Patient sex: M
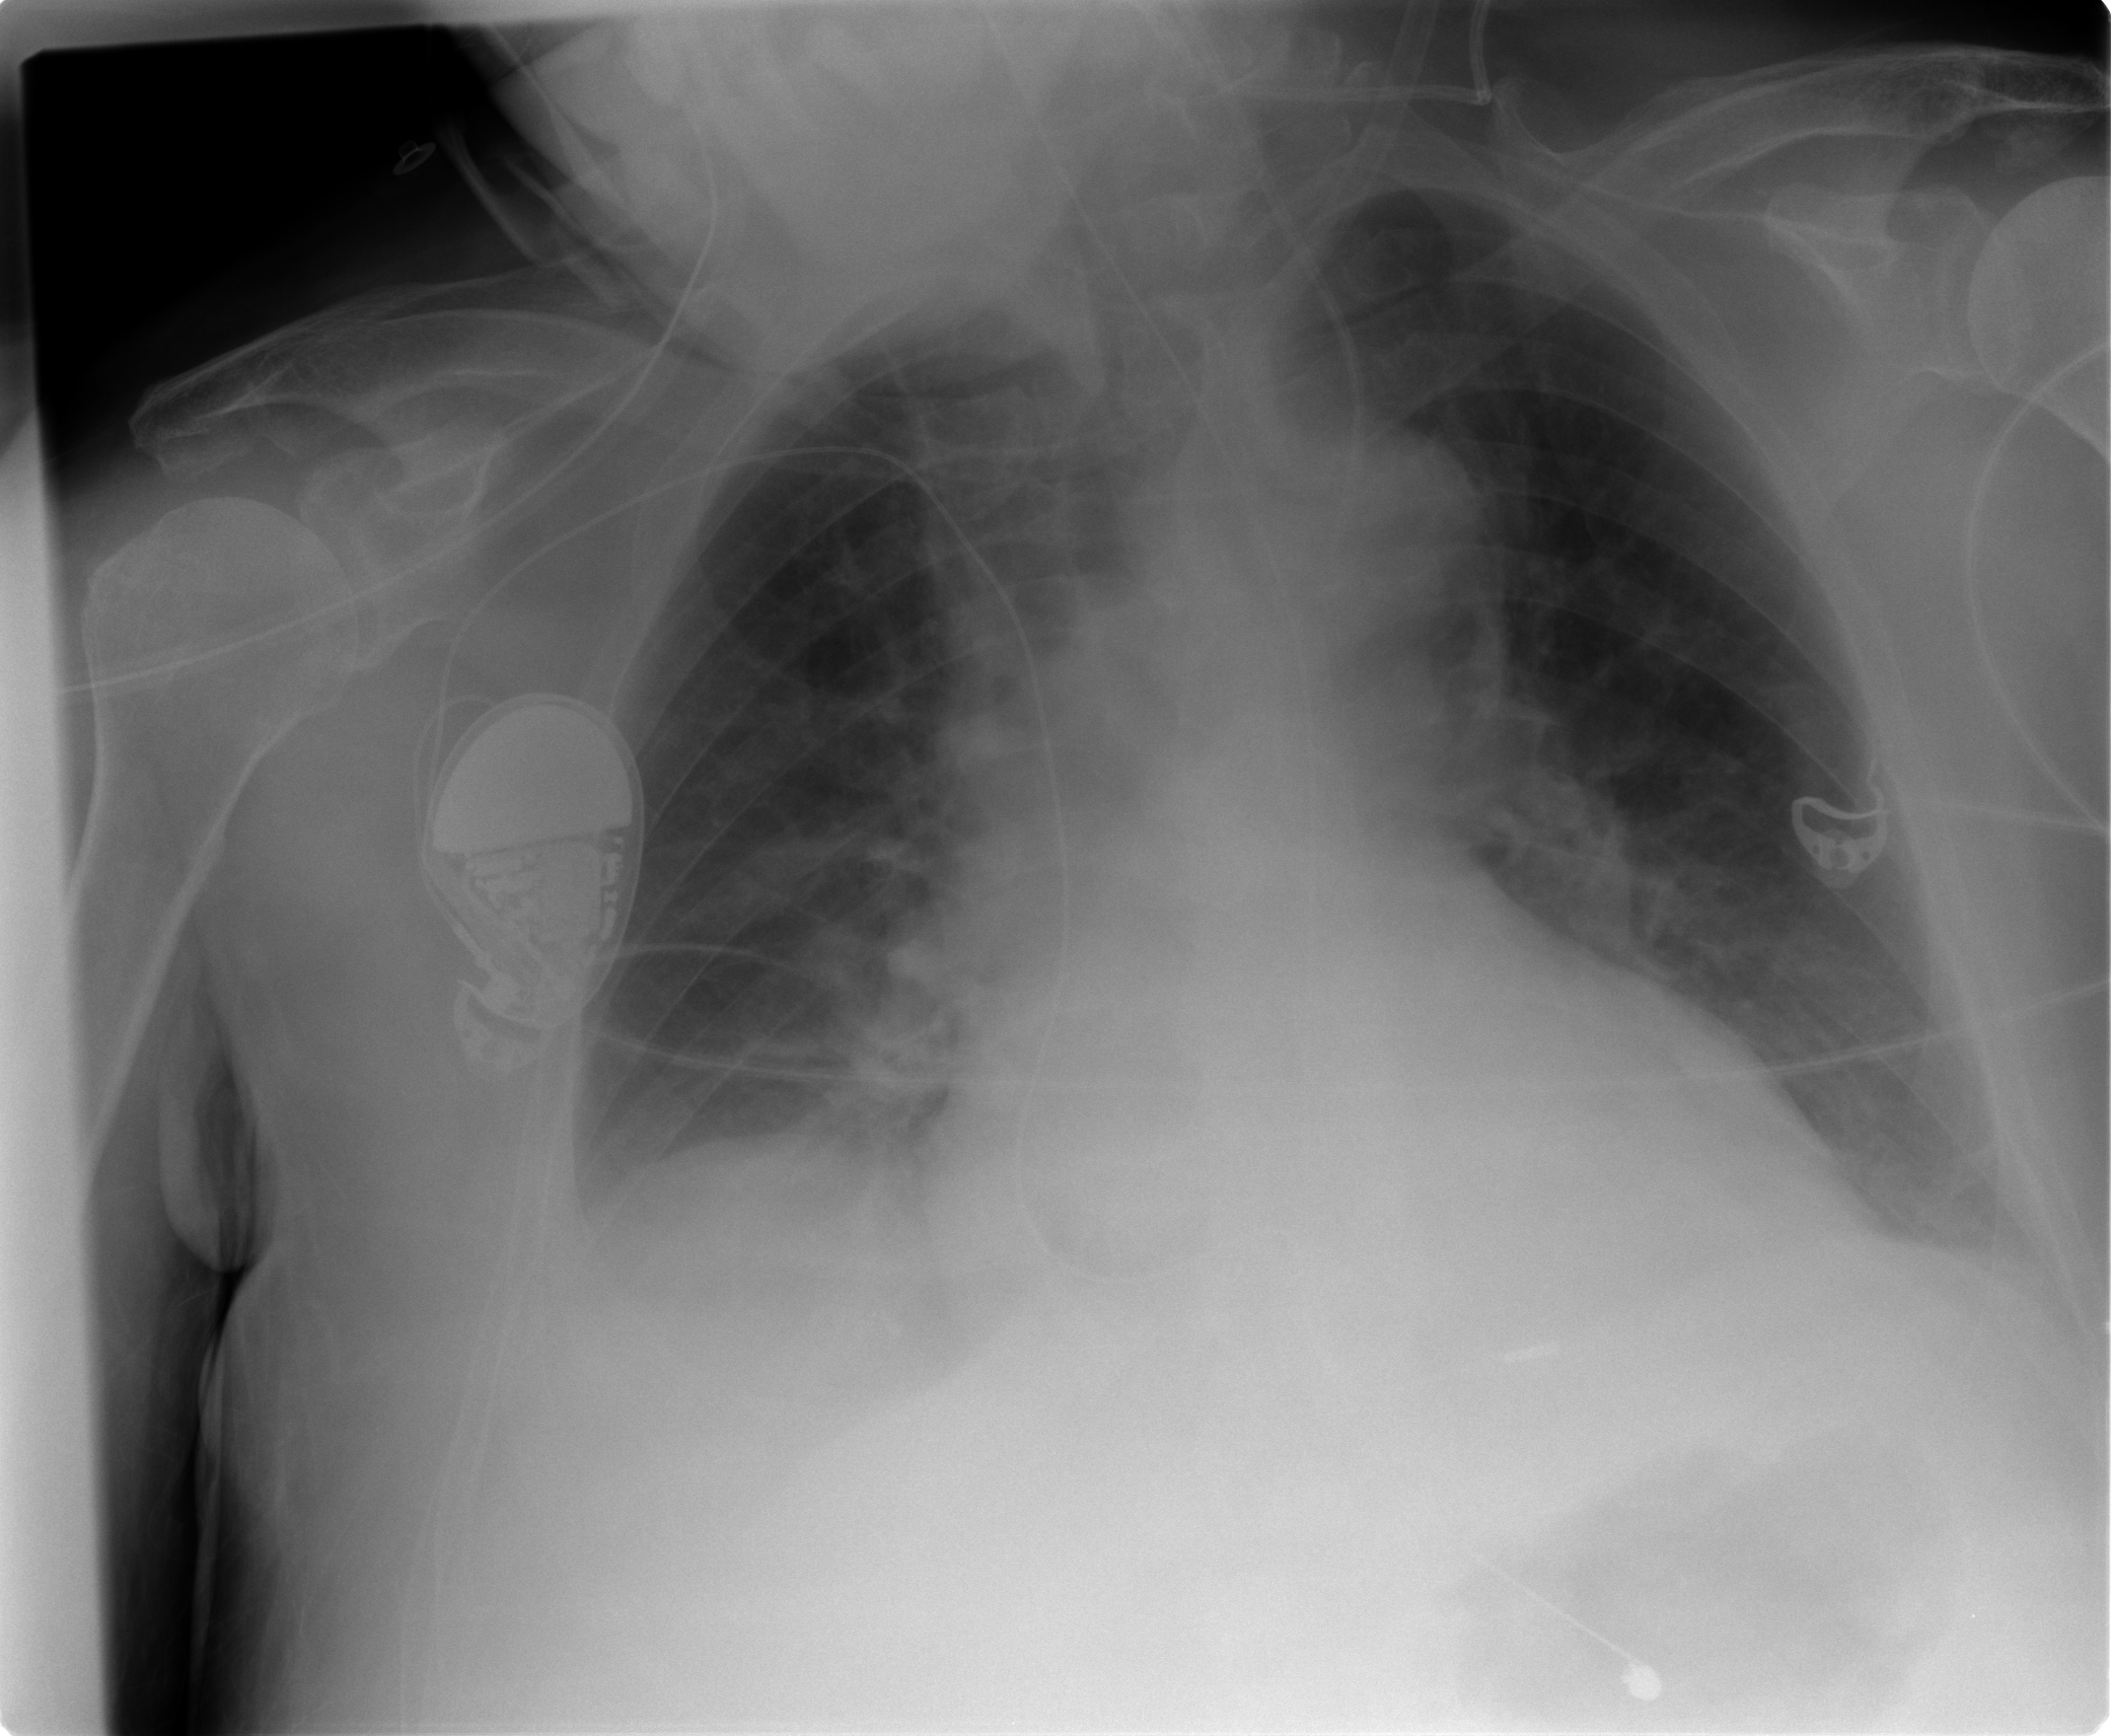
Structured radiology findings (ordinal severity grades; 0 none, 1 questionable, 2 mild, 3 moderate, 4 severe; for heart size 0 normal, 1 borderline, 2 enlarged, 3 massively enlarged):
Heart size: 2
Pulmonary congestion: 2
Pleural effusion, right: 2
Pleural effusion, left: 2
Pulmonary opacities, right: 0
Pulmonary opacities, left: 0
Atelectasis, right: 1
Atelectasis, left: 2